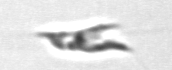
Label: Chrysochromulina_lanceolata